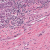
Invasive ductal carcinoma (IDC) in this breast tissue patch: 0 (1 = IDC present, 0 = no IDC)